Field crop: maize
Growth stage: 2
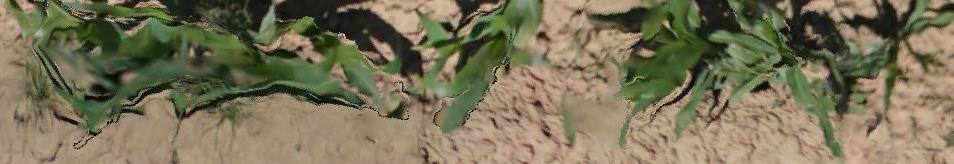
Species: maize